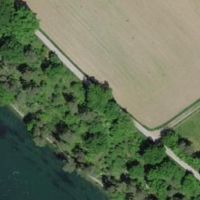
EUNIS habitat code: 41
Species observed at this site:
Silene nutans